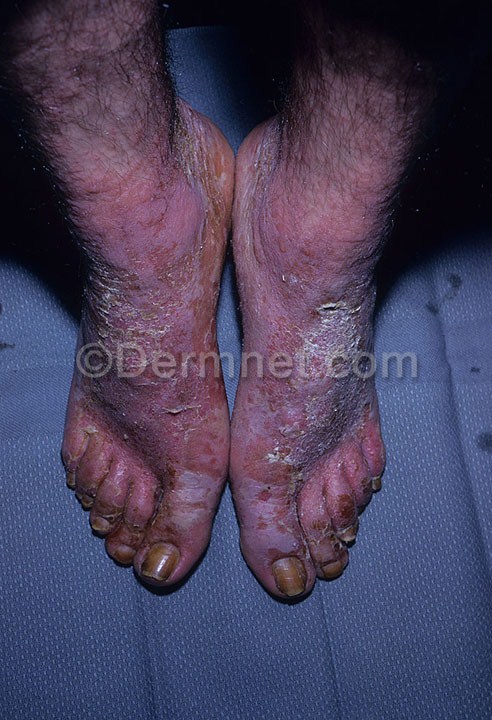
Disease: Eczema Photos